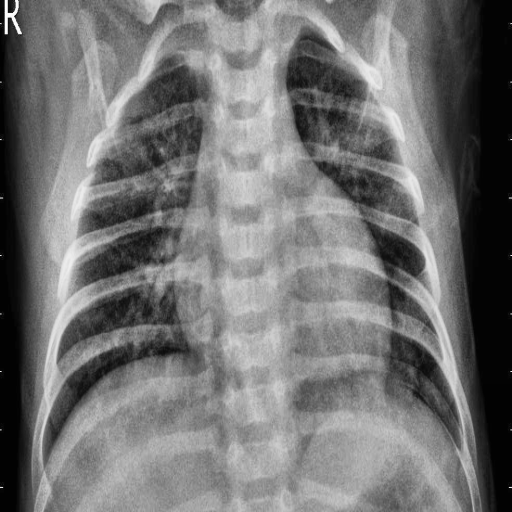
Finding: PNEUMONIA